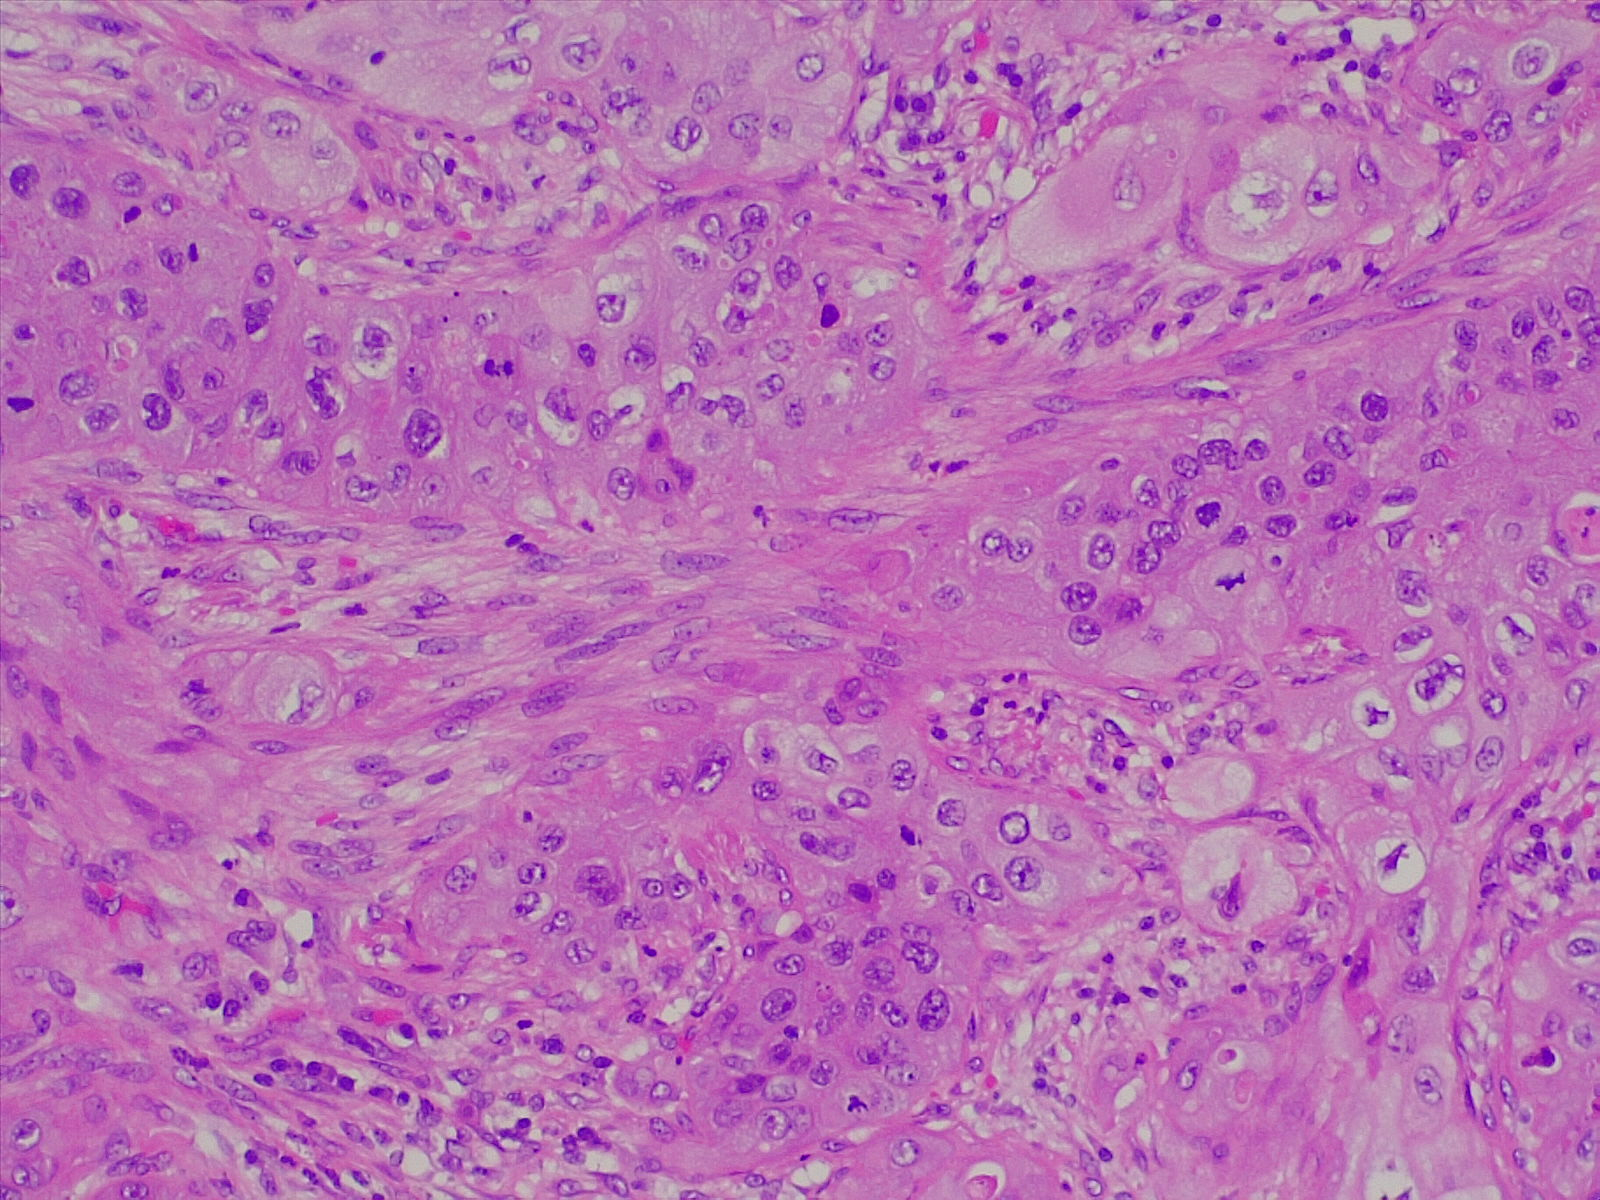
Label: lung squamous cell carcinoma, moderately differentiated